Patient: sex M, age 81
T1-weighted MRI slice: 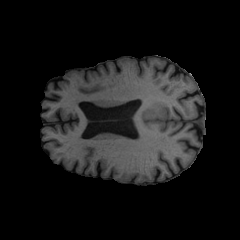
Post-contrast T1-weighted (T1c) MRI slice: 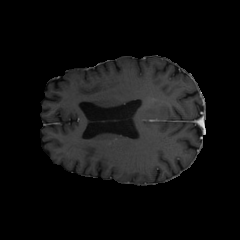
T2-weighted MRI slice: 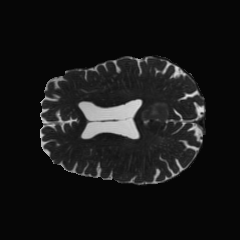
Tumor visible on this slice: yes
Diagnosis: Glioblastoma, IDH-wildtype
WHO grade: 4